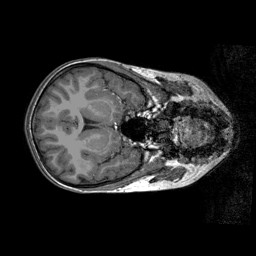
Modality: T1w
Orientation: axial
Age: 7
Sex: male
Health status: ill